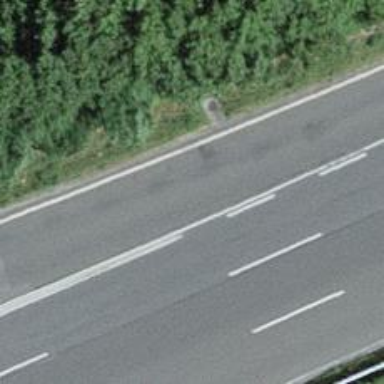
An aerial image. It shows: Asphalt motorway link.